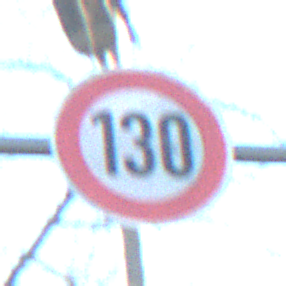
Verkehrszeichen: Geschwindigkeit130
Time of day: MorningAfternoon
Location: Outdoor (Nature)
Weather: Clear
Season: NotSpecified
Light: Natural